Field crop: tomato
Growth stage: 1
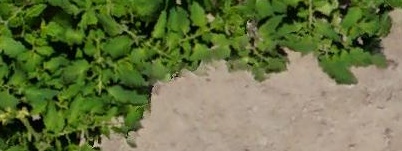
Species: tomato